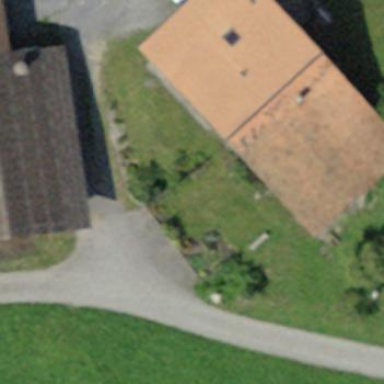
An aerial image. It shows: Garage building.